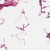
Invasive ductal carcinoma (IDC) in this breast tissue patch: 0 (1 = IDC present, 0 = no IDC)